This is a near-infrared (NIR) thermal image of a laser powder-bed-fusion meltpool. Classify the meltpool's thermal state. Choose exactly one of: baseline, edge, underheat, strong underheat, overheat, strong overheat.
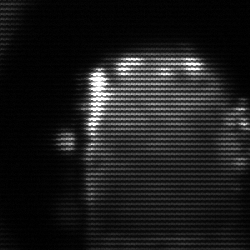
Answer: baseline